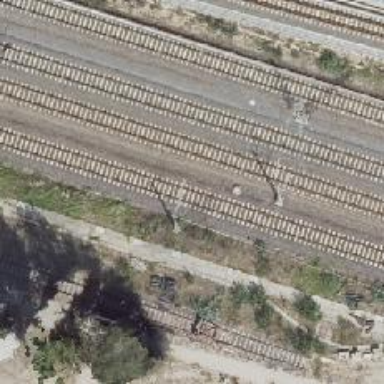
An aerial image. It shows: Milestone along the railway with catenary mast.